Question: I have removed the default borders around the primary stage:
'''
stage.initStyle(StageStyle.UNDECORATED)
'''
This removes the window borders which is what I want, but now I'd like to have a drop shadow under the window.
The top level 'BorderPane' object has a 'dropshadow' effect applied, but the shadow is cut off:

You can see the shadow slightly on the bottom right, but as soon as the main application area ends the shadow is cut off.
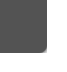
Answer: I created an <URL> for this earlier. Use the specific revision linked as in later revisions I dropped the shadow effect from the dialog.
The sample places the stage content in a StackPane containing two panes. The shadow is only applied to the background Pane and the dialog content is placed in a top pane. The background of the top pane is slightly inset from the bottom pane so that the background and shadow can show through.
Further discussion is in a thread on displaying a <URL>.